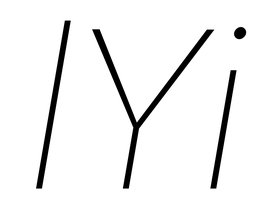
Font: Roboto-Italic_Thin_Italic